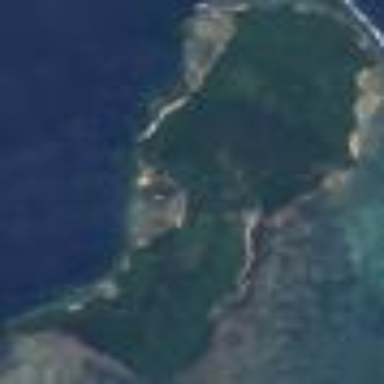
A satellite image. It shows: Island with natural coastline.